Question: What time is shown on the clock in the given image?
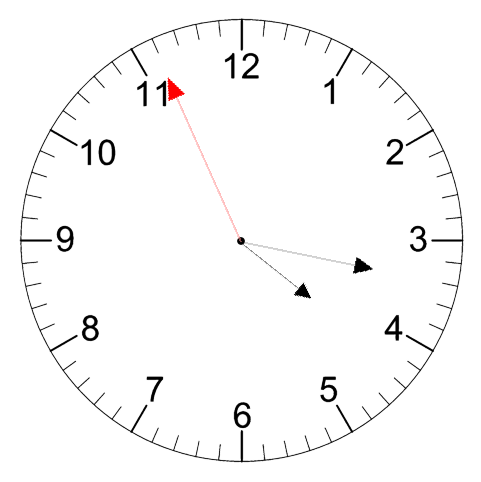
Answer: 04:16:56